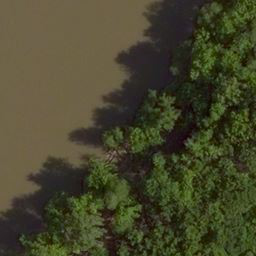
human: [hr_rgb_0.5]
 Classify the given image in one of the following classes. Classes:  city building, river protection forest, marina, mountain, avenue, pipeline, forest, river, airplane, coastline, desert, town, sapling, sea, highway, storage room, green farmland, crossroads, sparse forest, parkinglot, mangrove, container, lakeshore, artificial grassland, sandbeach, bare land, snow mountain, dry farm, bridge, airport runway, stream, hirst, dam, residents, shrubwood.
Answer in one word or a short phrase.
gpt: river protection forest